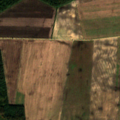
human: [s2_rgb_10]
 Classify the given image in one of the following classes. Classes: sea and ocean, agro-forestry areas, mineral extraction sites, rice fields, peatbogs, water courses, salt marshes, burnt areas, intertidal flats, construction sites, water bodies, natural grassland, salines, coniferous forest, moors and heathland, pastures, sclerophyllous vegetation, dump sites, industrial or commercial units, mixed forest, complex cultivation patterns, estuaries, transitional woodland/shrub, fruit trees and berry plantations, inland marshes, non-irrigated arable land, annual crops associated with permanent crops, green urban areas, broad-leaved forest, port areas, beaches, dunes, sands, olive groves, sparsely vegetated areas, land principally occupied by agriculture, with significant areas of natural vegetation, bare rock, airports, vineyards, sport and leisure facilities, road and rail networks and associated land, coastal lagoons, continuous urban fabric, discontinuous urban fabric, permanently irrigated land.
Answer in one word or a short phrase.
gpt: non-irrigated arable land, broad-leaved forest, transitional woodland/shrub